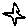
Label: star